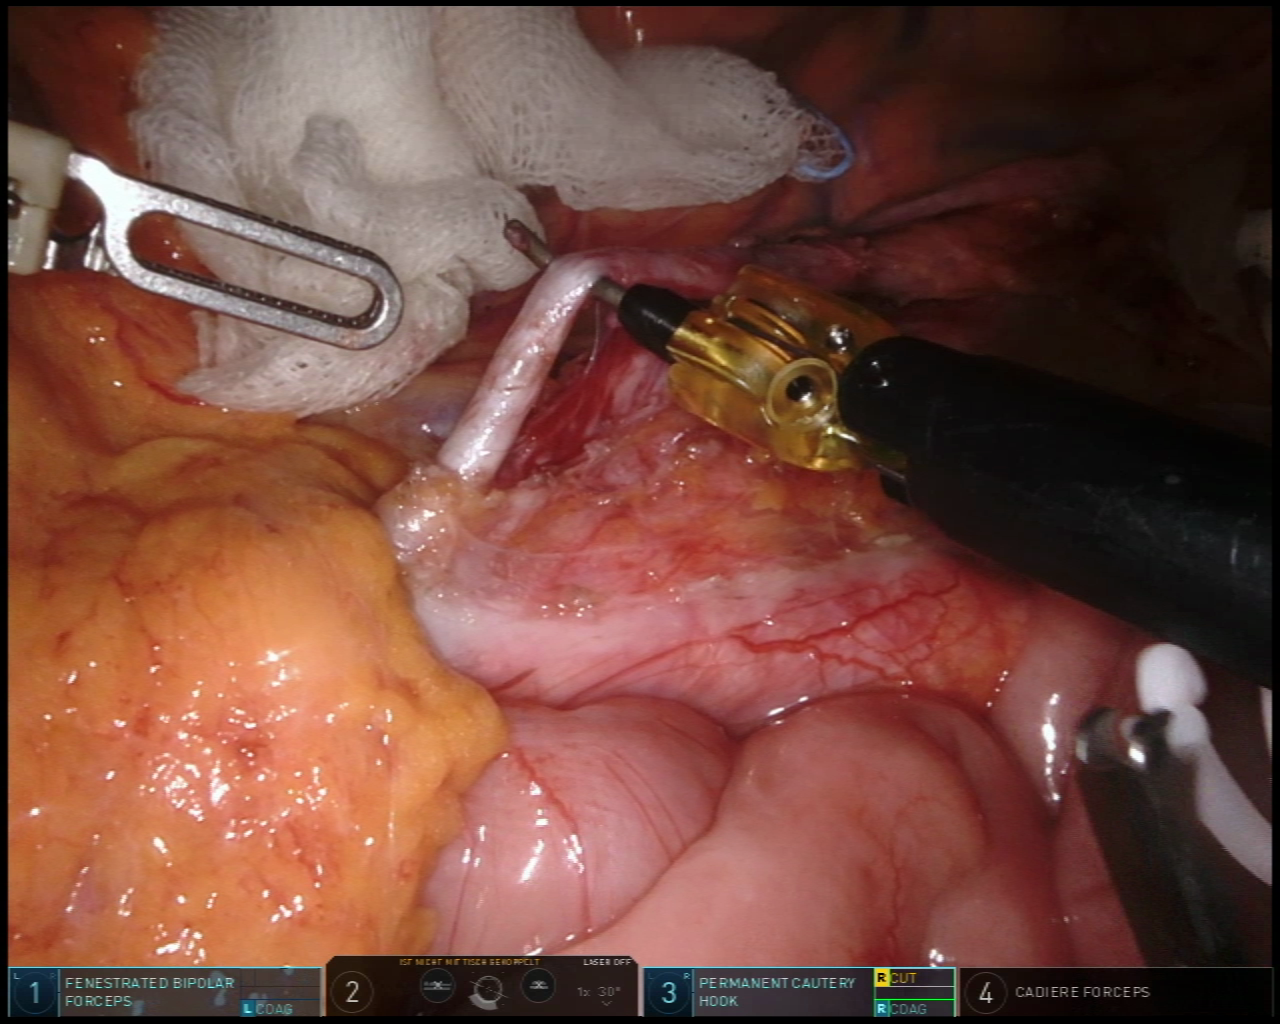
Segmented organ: inferior_mesenteric_artery
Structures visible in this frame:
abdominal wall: no
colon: no
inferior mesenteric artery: yes
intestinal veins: no
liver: no
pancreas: no
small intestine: yes
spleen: no
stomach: no
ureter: no
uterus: no
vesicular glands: no